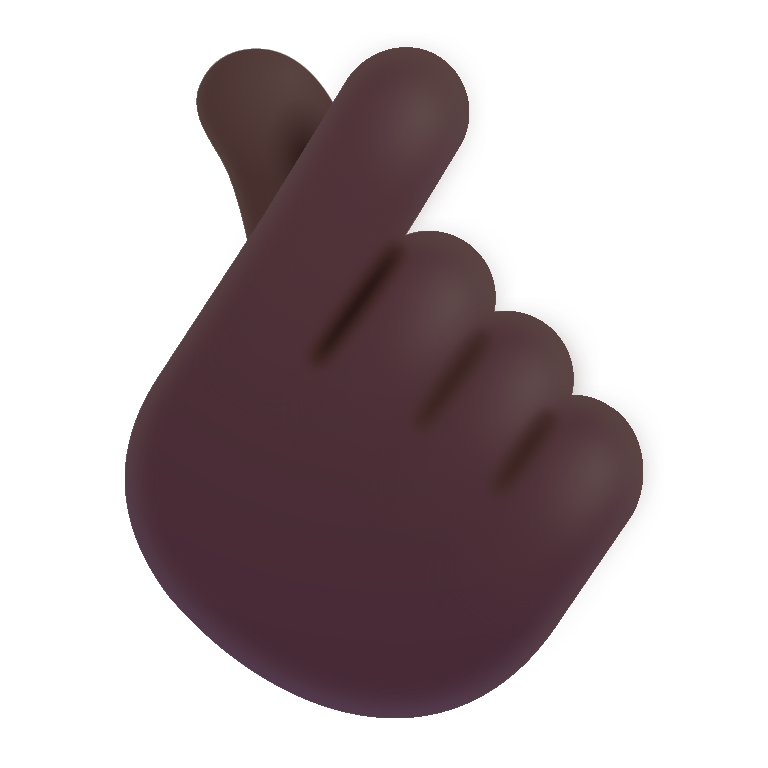
hand with index finger and thumb crossed color dark